Interaction volume radius: 10 \u00c5
Interaction volume height: 20 \u00c5
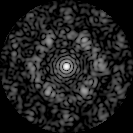
Disorder parameter: 0.6891